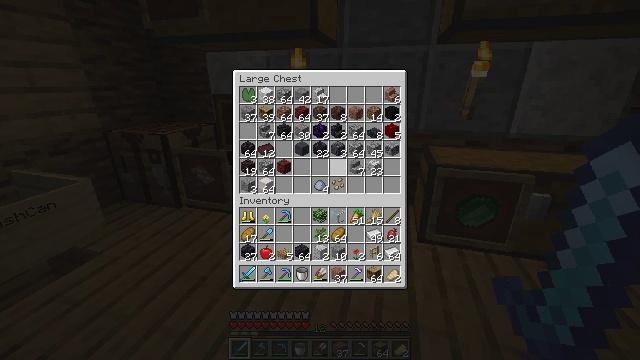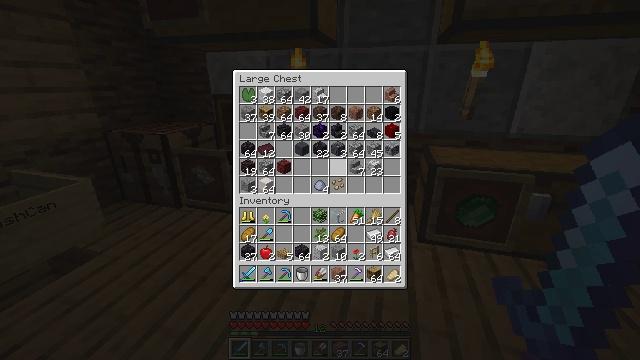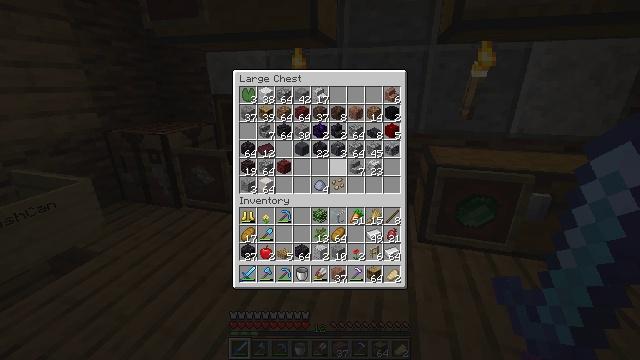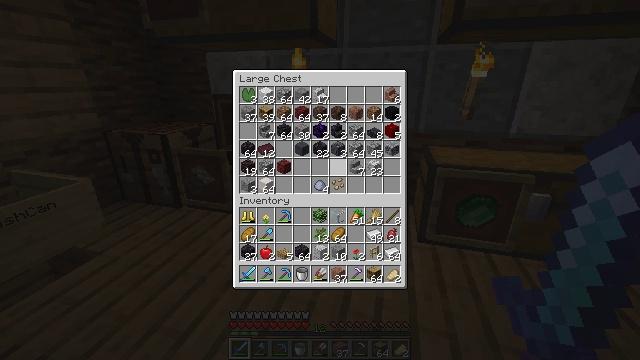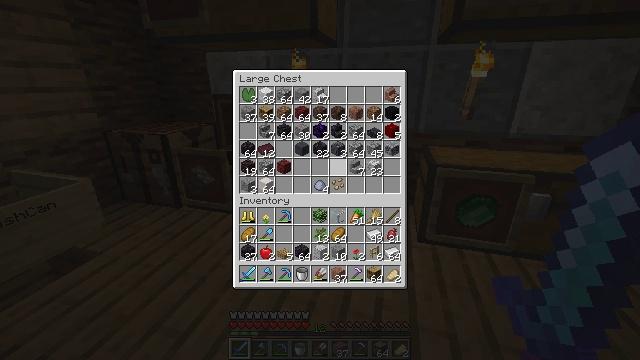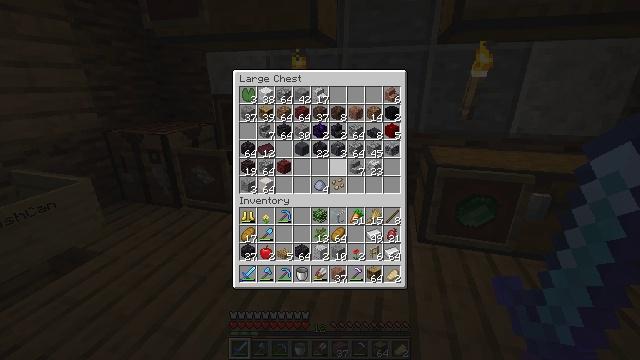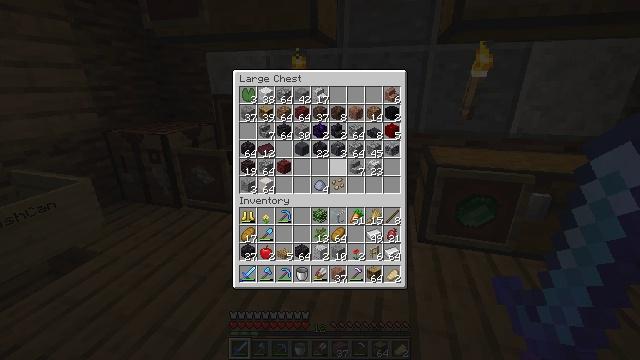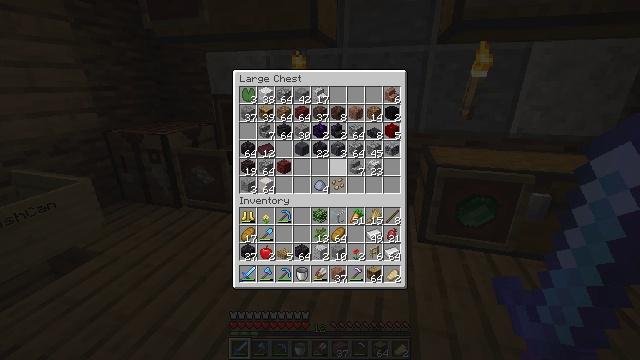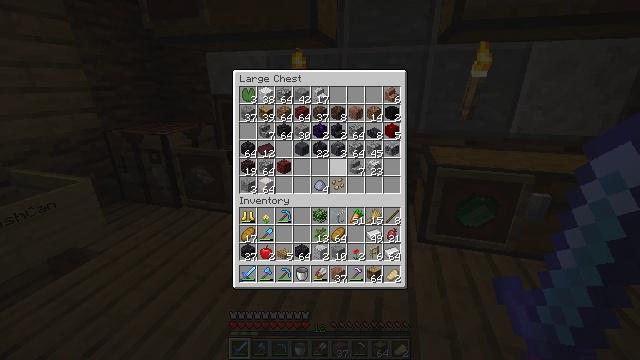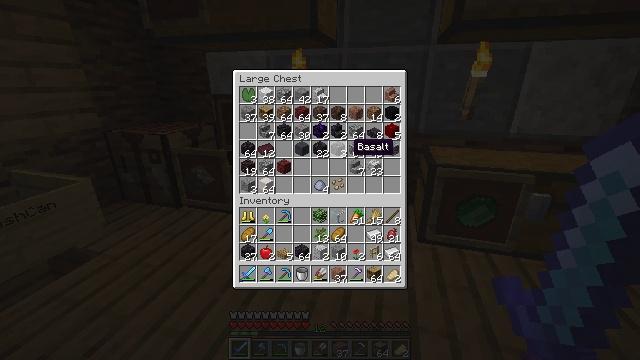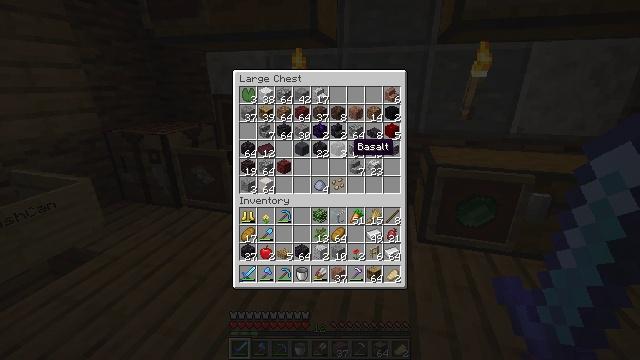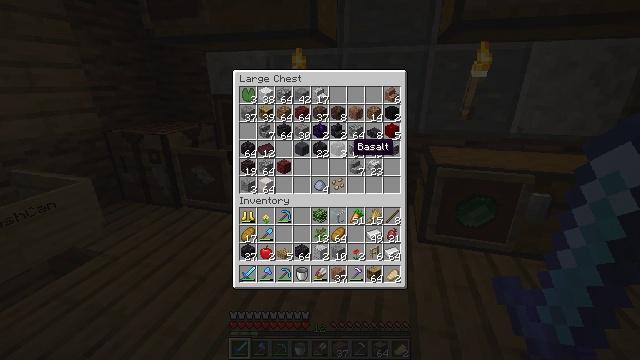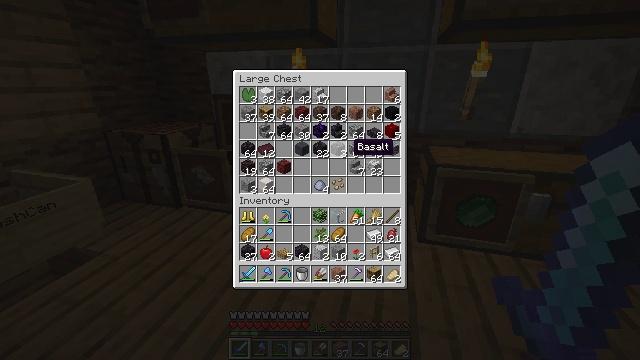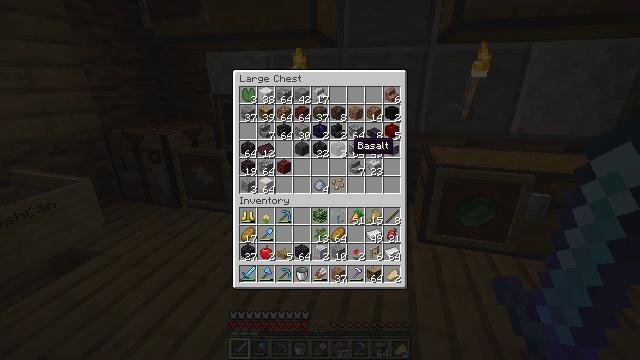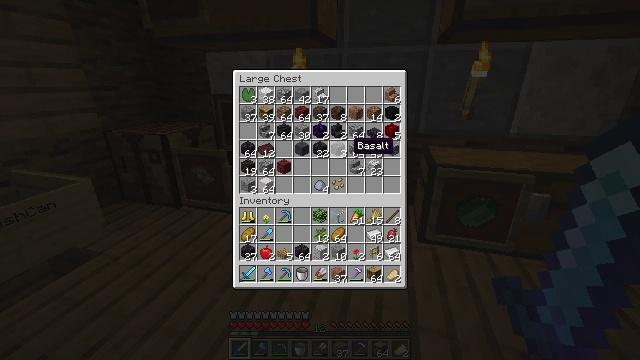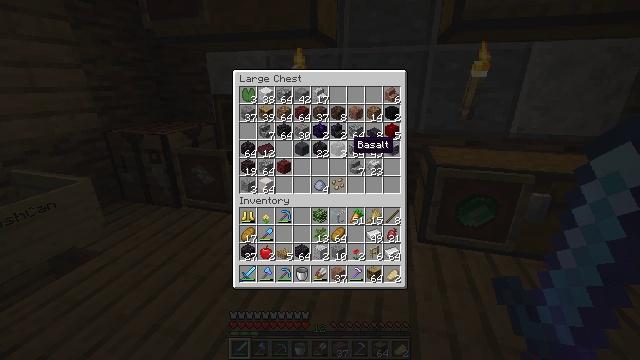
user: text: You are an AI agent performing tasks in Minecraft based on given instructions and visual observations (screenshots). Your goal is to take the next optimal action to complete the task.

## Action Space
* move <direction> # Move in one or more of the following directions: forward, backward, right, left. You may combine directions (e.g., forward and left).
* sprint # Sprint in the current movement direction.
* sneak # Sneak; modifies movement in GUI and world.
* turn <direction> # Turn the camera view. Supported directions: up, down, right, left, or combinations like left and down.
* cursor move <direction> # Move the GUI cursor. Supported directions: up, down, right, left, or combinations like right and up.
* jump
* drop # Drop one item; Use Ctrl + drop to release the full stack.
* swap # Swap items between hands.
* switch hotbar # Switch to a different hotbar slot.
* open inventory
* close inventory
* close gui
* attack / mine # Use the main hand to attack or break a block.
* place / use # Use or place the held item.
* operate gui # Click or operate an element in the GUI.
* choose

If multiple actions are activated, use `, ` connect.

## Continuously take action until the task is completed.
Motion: motion action
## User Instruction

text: Mine polished diorite for building materials.
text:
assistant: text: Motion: no_op
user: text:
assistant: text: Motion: no_op
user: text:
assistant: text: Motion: no_op
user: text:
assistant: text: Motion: no_op
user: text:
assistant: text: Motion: no_op
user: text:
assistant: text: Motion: no_op
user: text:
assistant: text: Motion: no_op
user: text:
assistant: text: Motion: cursor move up
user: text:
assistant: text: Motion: no_op
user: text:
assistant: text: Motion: no_op
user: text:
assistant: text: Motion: no_op
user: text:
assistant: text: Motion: no_op
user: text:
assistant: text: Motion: no_op
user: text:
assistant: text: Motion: no_op
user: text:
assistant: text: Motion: no_op
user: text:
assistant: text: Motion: no_op
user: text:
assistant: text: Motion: no_op
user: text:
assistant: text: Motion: no_op
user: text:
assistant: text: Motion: cursor move left
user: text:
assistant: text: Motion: no_op
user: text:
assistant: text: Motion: no_op
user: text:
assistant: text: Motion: no_op
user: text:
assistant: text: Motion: cursor move up
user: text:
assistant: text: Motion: no_op
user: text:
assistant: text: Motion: no_op
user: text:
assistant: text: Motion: cursor move left
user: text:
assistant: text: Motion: cursor move left
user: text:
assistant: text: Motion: cursor move left
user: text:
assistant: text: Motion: no_op
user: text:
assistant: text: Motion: no_op